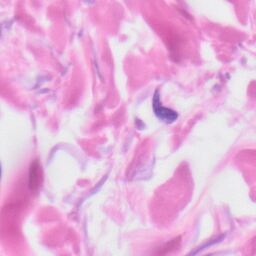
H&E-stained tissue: Skin